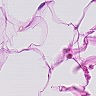
Metastatic tissue present: no